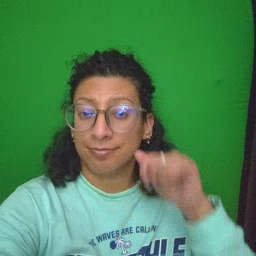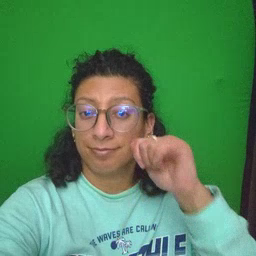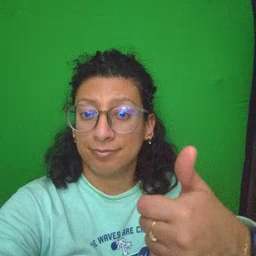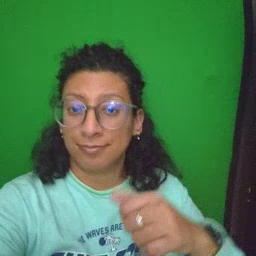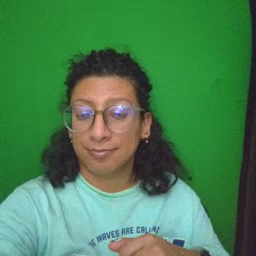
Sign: tomorrow